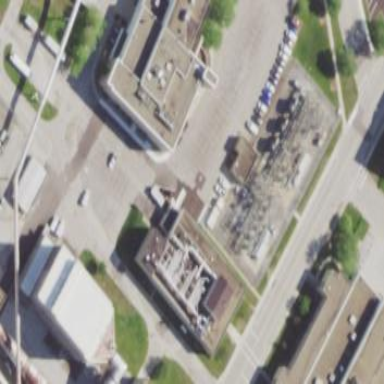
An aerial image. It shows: Government building.